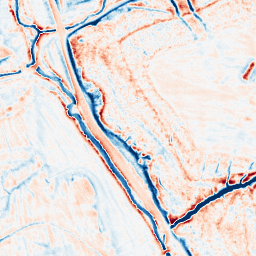
Category: edge_preserving
Decomposition family: anisotropic_diffusion
Decomposition parameters: iterations: 50
kappa: 100
gamma: 0.1
Upsampling method: sinc_hamming
Upsampling parameters: scale: 2
kernel_size: 4
Upsampling scale: 2